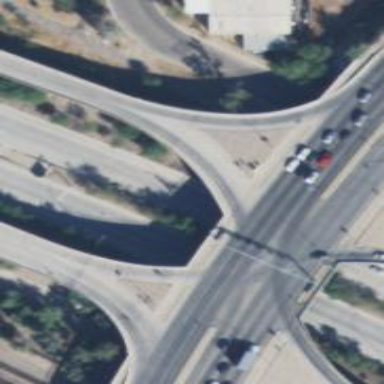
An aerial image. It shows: Bridge along trunk link highway.